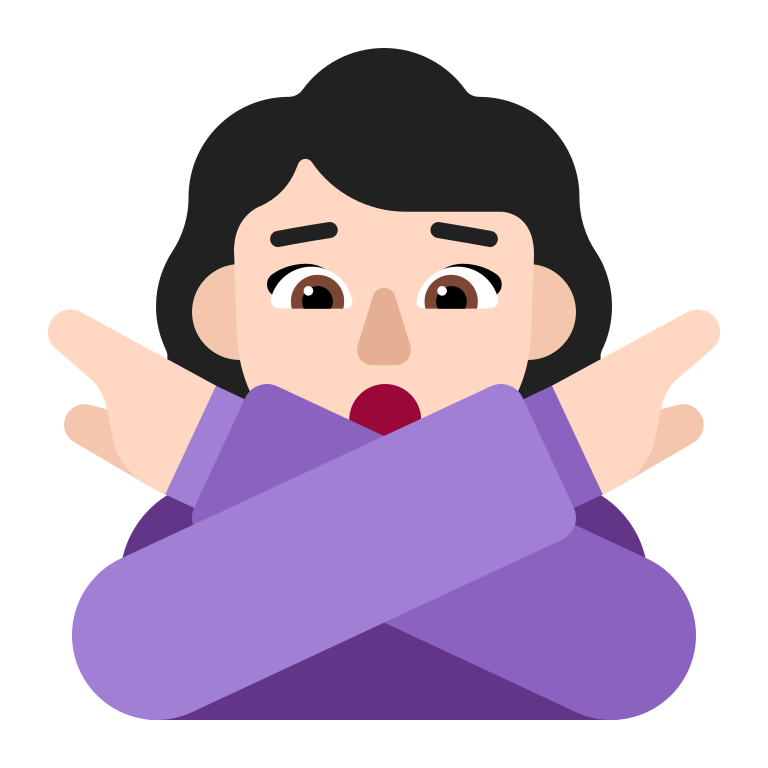
woman gesturing no flat light